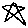
Label: star